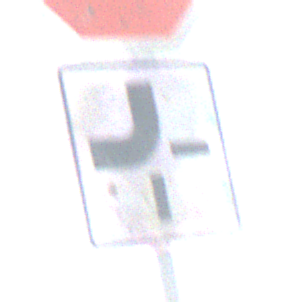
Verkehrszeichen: VerlaufVorfahrtsstrasse2
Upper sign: Stop
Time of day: MorningAfternoon
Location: Outdoor (Nature)
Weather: PartlyCloudy
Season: NotSpecified
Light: Natural